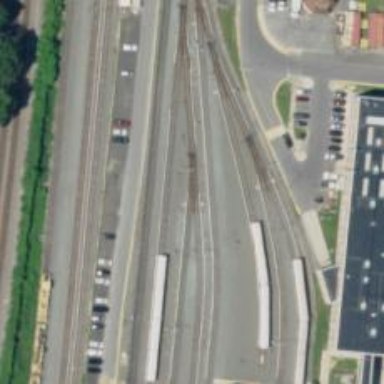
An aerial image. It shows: Electrified rail passing through service yard.